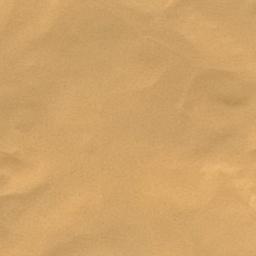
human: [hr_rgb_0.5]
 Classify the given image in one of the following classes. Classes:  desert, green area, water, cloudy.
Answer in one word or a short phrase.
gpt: desert